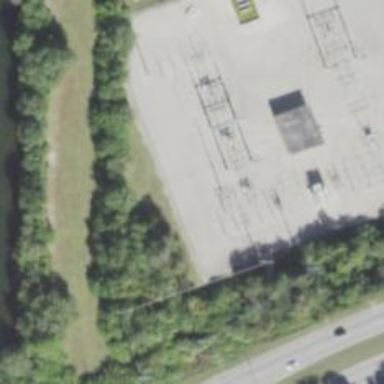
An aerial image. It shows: Switch used for power control.